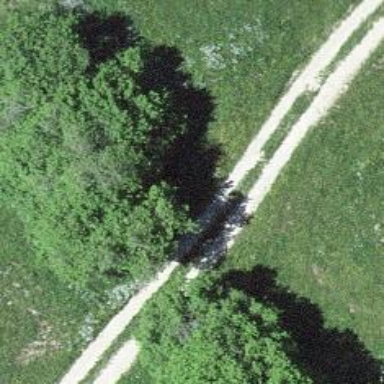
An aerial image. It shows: Gravel track with grade 2 tracktype.